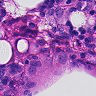
Metastatic tissue present: yes